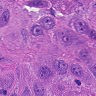
Metastatic tissue present: yes